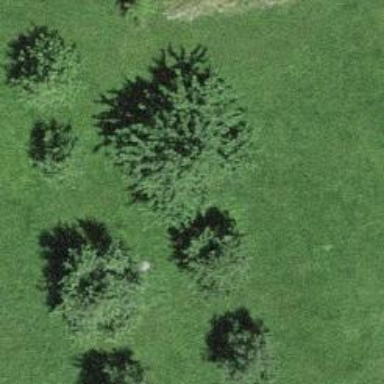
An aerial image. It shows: Single tag "natural: tree."